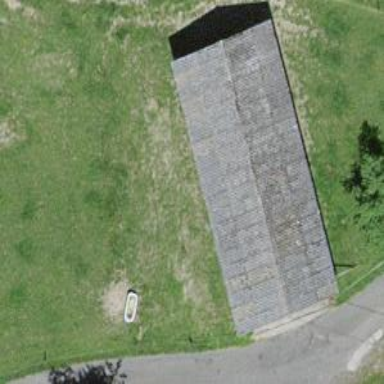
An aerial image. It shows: Shed.